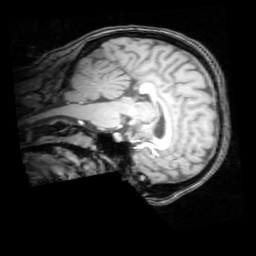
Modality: T1w
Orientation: sagittal
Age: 22
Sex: female
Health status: healthy
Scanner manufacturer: philips
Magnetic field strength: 3 T
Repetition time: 0.012 s
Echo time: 0.0037 s